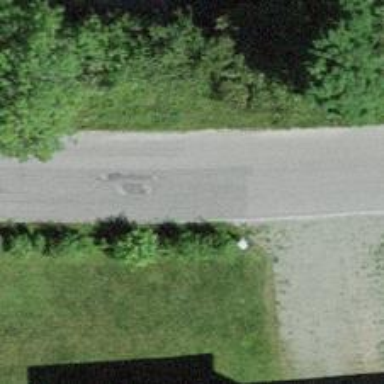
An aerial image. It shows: Unclassified road with asphalt surface.